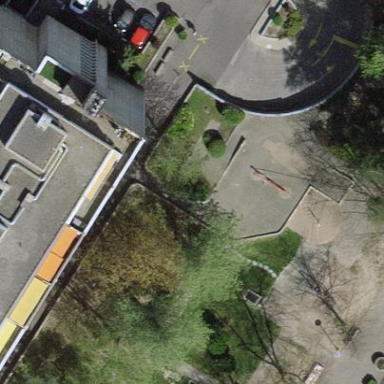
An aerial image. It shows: Playground area for leisure land.